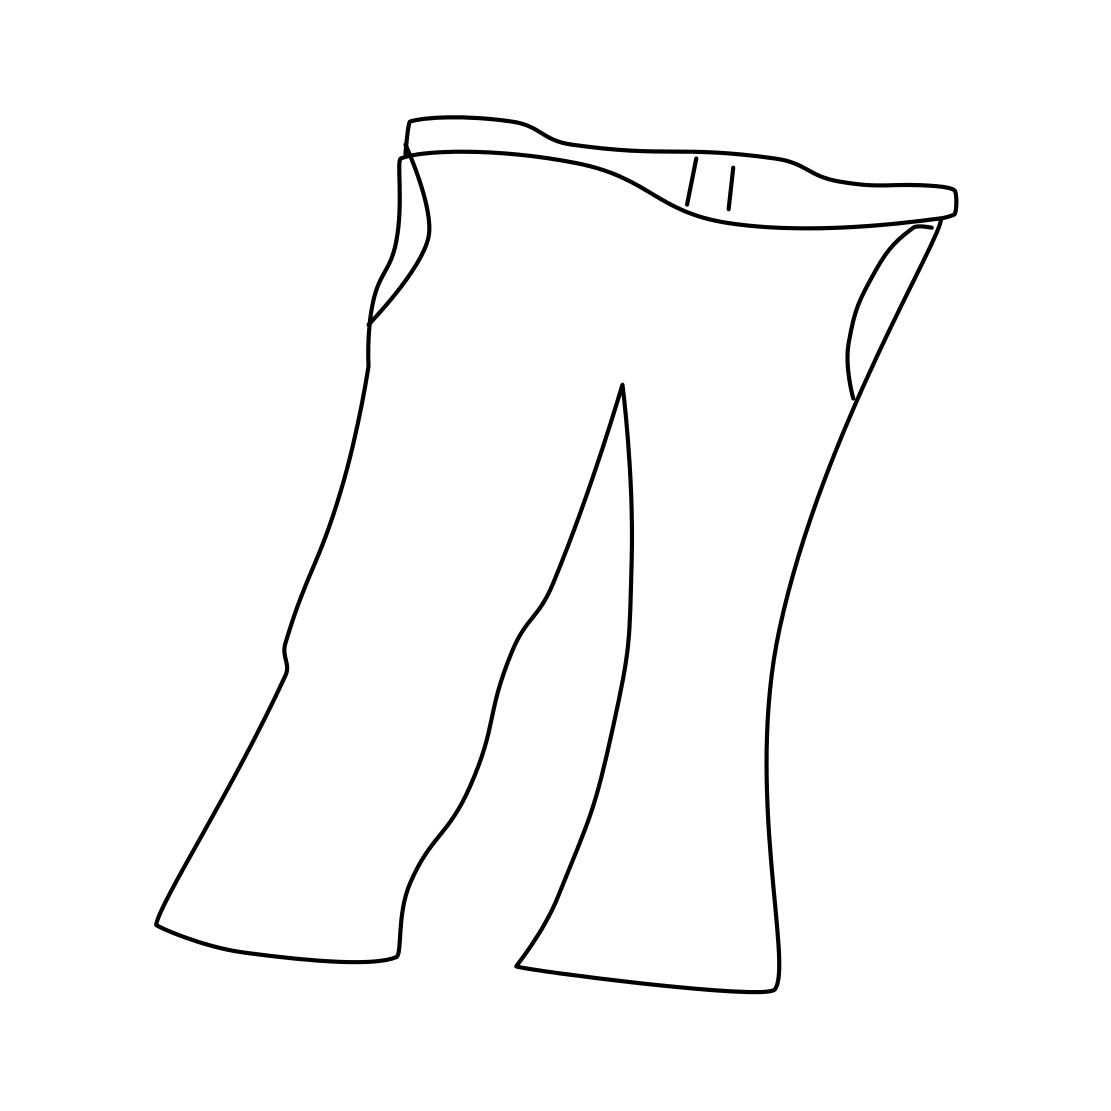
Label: trousers